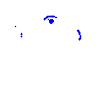
Particle: pion